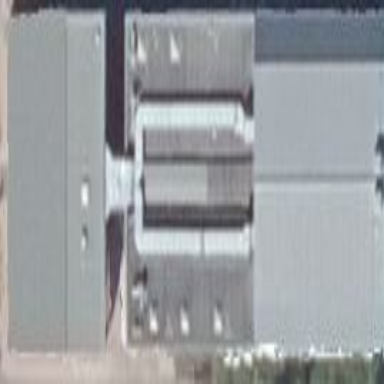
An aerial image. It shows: Commercial building.